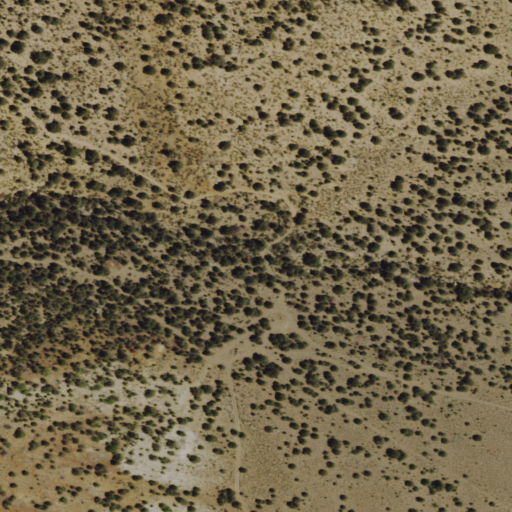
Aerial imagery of valley in Nevada named Trail Canyon containing shrub and evergreen forest